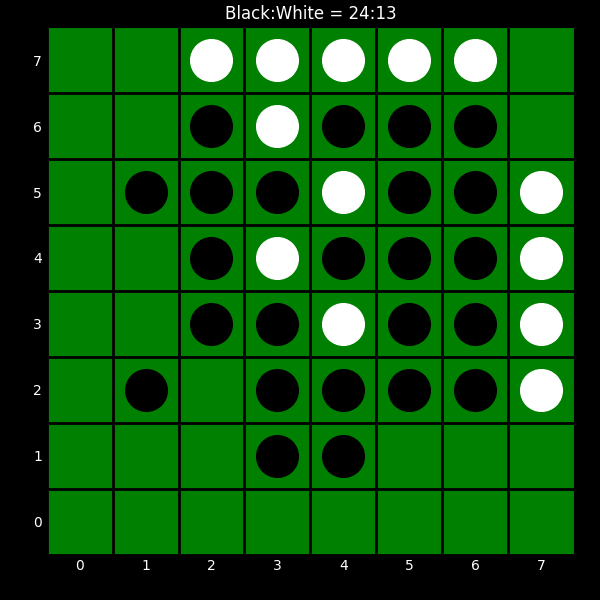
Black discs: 24
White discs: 13